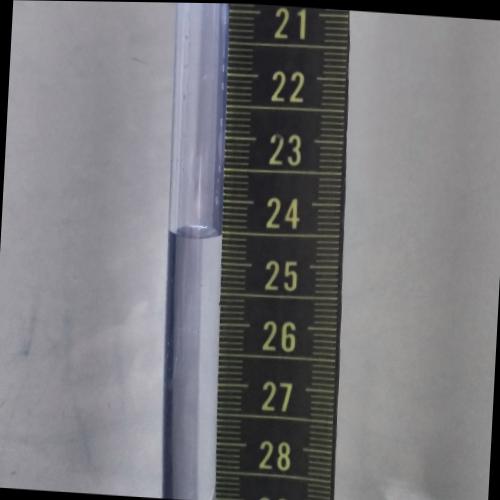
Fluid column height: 24.6 cm